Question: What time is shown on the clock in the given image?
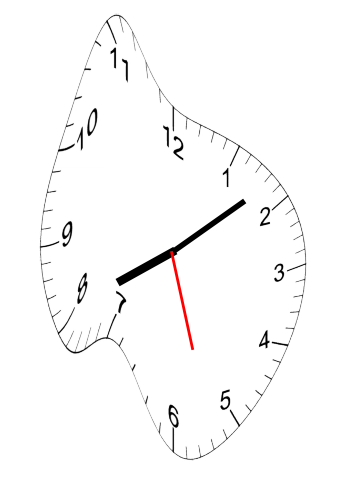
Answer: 08:08:27